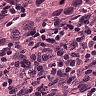
Metastatic tissue present: yes